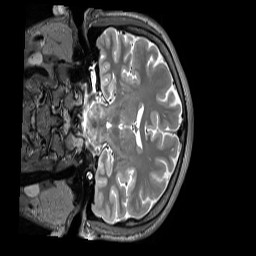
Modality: T2w
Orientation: coronal
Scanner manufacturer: siemens
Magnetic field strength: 3 T
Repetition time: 3.2 s
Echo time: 0.406 s